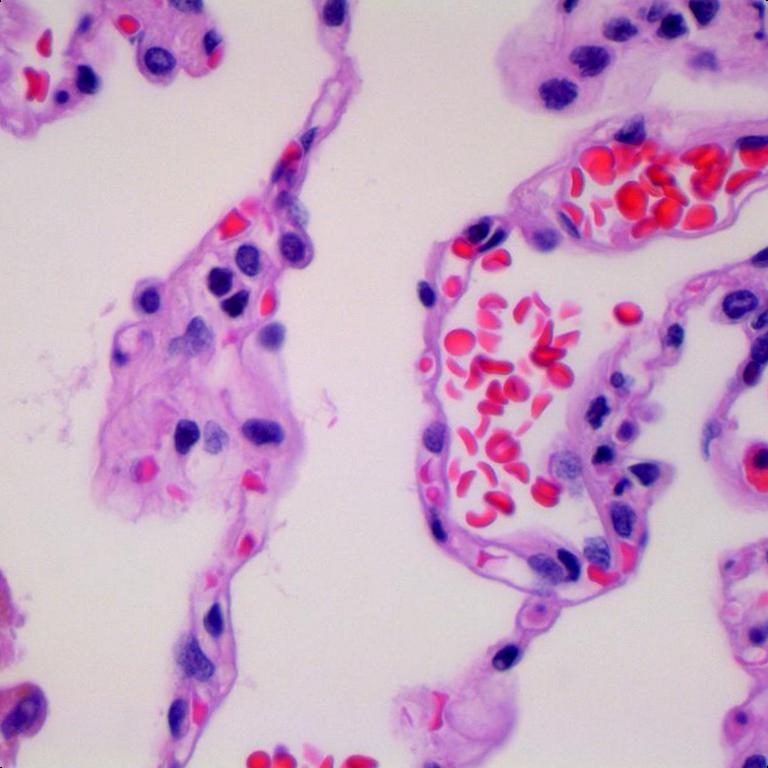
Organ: lung
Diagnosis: benign